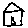
Label: house